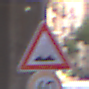
Verkehrszeichen: UnebeneFahrbahn
Zusatzzeichen unten: Geschwindigkeit60
Umgebung: Outdoor, Urban
Tageszeit: MorningAfternoon
Wetter: PartlyCloudy
Licht: Natural
Jahreszeit: NotSpecified
Kontrast: MediumContrast